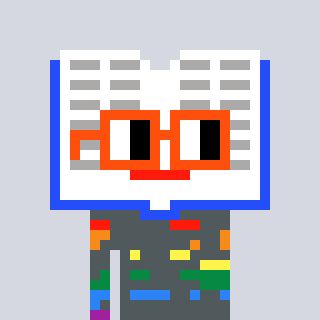
a pixel art character with square orange glasses, a dictionary-shaped head and a grayscale-colored body on a cool background